Question: I am trying to show a particular 'ToolBar' in a 'Fragment' that is connected through 'NavigationDrawer'.
I have 'NavigationDrawer' extends 'AppCompatActivity' this has a particular 'ToolBar' showing up properly.
Now I would kike to show another toolbar which has drop down etc. When I click on the 'Fragment', this one is also coming fine but with the old toolbar. How do I hide the 'Toolbar' which is showing the old one?
See the snapshot below:

Like above instead of Toolbar title I would like toolbar to come up there?
So how do I hide old 'ToolBar' and show the new one?
Toolbar with Spinner:
'''
<?xml version="1.0" encoding="utf-8"?>
<android.support.v7.widget.Toolbar
xmlns:android="http://schemas.android.com/apk/res/android"
xmlns:app="http://schemas.android.com/tools"
android:id="@+id/toolbar"
style="@style/ActionBar"
android:layout_width="match_parent"
android:layout_height="wrap_content"
android:background="@color/backgroundcolor"
android:minHeight="?attr/actionBarSize"
app:theme="@style/ThemeOverlay.AppCompat.Dark.ActionBar" >
<Spinner
android:id="@+id/spinner"
android:layout_width="wrap_content"
android:layout_height="wrap_content"/>
</android.support.v7.widget.Toolbar>
'''
Here is what I have in Fragment:
'''
mToolbar = (Toolbar) rootView.findViewById(R.id.toolbar);
if (hideToolBar)
{
((AppCompatActivity)getActivity()).getSupportActionBar().hide();
}
else
{
((AppCompatActivity)getActivity()).getSupportActionBar().show();
}
if (mToolbar != null)
{
((AppCompatActivity) getActivity()).setSupportActionBar(mToolbar);
((AppCompatActivity) getActivity()).getSupportActionBar().setDisplayShowTitleEnabled(false);
}
navSpinner = new ArrayList<SpinnerNavItem>();
navSpinner.add(new SpinnerNavItem(getResources().getString(R.string.all)));
navSpinner.add(new SpinnerNavItem(getResources().getString(R.string.week)));
navSpinner.add(new SpinnerNavItem(getResources().getString(R.string.month)));
adapter = new NavigationAdapter(getActivity(), navSpinner);
mSpinner = (Spinner) rootView.findViewById(R.id.spinner);
mSpinner.setAdapter(adapter);
mSpinner.setOnItemSelectedListener(this);
'''
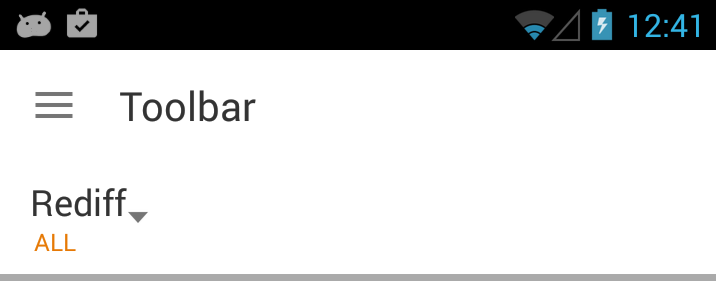
Answer: Use same 'ToolBar'for 'Activity'
'''
<?xml version="1.0" encoding="utf-8"?>
<android.support.v7.widget.Toolbar
xmlns:android="http://schemas.android.com/apk/res/android"
xmlns:app="http://schemas.android.com/tools"
android:id="@+id/toolbar"
style="@style/ActionBar"
android:layout_width="match_parent"
android:layout_height="wrap_content"
android:background="@color/backgroundcolor"
android:minHeight="?attr/actionBarSize"
app:theme="@style/ThemeOverlay.AppCompat.Dark.ActionBar" >
<Spinner
android:id="@+id/spinner"
android:visibility="GONE"
android:layout_width="wrap_content"
android:layout_height="wrap_content"/>
</android.support.v7.widget.Toolbar>
'''
In your 'Activity' getReference to 'Spinner'
When you launch 'Fragment' make 'Spinner'
i.e
'''
getActivity().spinnerInMainActivity.setVisibility(View.VISIBLE);
'''